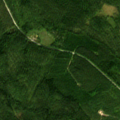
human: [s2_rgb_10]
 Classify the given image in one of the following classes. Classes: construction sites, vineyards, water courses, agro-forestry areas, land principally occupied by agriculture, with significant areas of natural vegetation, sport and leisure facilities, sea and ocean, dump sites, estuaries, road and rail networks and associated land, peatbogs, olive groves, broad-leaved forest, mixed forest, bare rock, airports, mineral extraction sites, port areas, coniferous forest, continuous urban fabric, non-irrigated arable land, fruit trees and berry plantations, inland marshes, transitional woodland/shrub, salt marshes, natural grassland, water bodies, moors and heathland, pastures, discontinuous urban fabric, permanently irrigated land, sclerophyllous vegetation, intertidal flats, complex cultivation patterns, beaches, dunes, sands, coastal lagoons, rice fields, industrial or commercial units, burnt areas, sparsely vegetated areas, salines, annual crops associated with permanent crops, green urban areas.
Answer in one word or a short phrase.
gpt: coniferous forest